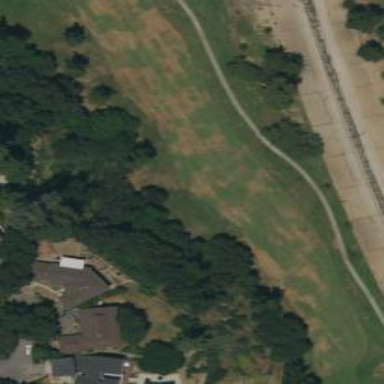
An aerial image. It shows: Scenic golf fairway.